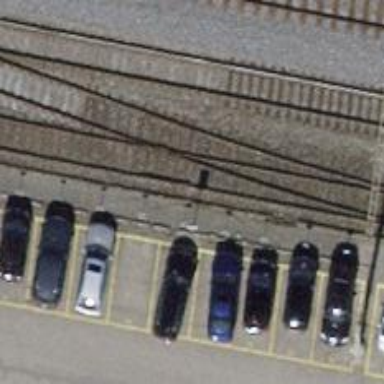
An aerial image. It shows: Siding railway track with one rail.